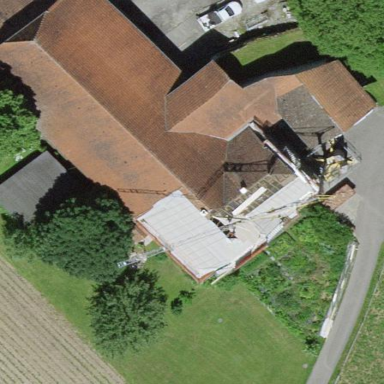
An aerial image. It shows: Farm building.